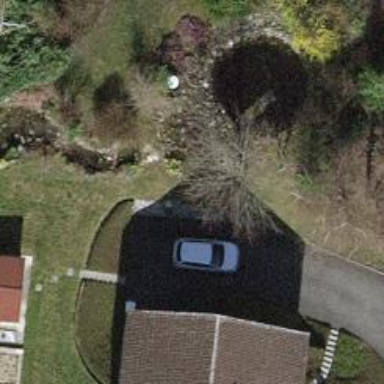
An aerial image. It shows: Beautiful tree in nature.